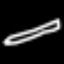
Label: pencil